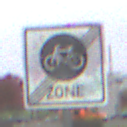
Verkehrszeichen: EndeFahrradzone
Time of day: Midday
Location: Outdoor (Suburban)
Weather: Overcast
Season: NotSpecified
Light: Natural